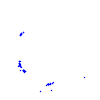
Particle: proton